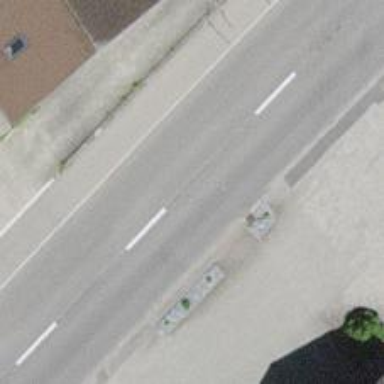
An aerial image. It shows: Crossing on the road.